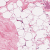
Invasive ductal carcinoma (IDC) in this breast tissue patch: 0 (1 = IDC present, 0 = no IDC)